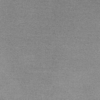
Label: dusty